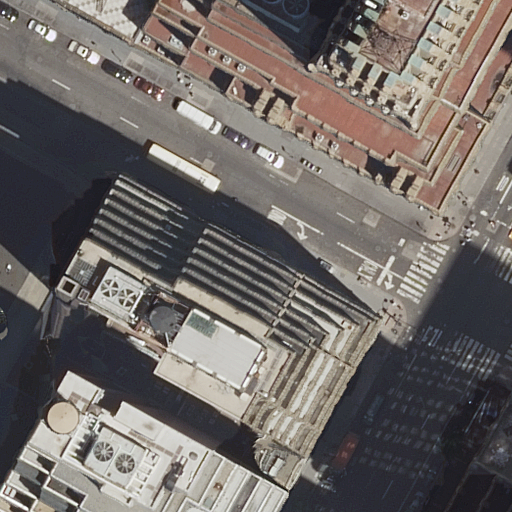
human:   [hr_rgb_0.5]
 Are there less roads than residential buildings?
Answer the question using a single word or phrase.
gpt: yes

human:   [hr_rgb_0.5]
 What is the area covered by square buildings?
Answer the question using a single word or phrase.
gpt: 0m2

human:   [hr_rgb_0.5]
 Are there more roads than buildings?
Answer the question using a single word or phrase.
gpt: no

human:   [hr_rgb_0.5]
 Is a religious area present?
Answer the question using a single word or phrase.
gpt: no

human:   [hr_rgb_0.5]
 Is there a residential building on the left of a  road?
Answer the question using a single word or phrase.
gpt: yes

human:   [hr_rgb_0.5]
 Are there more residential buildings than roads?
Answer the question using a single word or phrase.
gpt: yes

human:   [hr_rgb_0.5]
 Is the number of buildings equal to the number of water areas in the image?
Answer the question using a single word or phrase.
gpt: no

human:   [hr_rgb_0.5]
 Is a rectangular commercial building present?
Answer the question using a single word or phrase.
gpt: yes

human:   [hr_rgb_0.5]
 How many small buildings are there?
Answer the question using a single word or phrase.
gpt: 2

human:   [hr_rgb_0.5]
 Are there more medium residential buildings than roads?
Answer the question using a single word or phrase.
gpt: no

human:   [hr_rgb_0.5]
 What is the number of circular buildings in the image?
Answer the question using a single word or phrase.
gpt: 0

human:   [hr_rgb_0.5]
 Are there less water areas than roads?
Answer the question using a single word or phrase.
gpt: yes

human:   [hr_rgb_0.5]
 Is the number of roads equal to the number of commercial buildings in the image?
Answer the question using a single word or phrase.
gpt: no

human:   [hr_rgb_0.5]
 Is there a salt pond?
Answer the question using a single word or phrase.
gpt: no

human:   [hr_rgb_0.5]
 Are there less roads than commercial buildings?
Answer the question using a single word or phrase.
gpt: no

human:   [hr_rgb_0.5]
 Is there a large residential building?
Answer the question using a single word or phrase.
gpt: yes

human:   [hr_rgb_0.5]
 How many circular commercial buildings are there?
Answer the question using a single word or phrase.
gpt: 0

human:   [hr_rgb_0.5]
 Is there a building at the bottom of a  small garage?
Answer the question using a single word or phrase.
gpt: no

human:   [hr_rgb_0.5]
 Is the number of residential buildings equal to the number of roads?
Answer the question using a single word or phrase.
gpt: no

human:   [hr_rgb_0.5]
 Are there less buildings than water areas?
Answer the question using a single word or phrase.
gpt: no

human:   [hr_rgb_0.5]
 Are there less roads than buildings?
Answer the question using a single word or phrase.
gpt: yes

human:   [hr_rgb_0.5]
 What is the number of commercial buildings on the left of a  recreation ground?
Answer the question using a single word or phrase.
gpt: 0

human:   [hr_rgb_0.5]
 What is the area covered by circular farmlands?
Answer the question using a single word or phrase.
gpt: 0m2

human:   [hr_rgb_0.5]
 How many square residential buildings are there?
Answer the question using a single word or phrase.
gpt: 0

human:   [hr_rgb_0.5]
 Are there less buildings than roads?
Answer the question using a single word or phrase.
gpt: no

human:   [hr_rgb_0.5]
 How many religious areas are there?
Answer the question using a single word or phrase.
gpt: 0

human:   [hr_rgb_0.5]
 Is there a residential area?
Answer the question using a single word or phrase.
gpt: no

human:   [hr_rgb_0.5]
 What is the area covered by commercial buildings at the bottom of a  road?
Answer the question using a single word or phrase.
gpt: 0m2

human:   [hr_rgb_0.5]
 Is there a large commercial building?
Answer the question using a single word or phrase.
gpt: no

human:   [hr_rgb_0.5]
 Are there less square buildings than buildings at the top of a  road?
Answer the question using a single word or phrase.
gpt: yes

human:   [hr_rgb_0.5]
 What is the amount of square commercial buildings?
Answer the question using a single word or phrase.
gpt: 0

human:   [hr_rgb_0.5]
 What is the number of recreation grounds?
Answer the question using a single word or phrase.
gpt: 0

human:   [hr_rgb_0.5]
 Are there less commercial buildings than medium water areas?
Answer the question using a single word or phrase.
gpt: no

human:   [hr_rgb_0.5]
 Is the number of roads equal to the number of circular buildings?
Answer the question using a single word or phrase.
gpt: no

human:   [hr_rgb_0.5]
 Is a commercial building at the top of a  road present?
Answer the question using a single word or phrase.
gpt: yes

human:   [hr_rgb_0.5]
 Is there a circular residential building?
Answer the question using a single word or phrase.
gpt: no